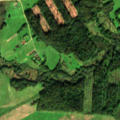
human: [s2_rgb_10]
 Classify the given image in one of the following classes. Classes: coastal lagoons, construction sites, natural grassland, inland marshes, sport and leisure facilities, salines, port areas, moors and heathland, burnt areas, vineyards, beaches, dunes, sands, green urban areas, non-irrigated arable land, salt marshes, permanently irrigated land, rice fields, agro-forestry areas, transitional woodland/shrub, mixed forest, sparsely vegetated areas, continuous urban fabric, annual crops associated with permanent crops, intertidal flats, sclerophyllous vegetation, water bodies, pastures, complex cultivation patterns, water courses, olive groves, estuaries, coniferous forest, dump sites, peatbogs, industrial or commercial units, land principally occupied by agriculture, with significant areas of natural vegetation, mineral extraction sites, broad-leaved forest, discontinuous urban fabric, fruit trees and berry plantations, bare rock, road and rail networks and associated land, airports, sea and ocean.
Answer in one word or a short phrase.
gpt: non-irrigated arable land, land principally occupied by agriculture, with significant areas of natural vegetation, mixed forest, transitional woodland/shrub